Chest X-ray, PA view. Patient: 24 years old, sex F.
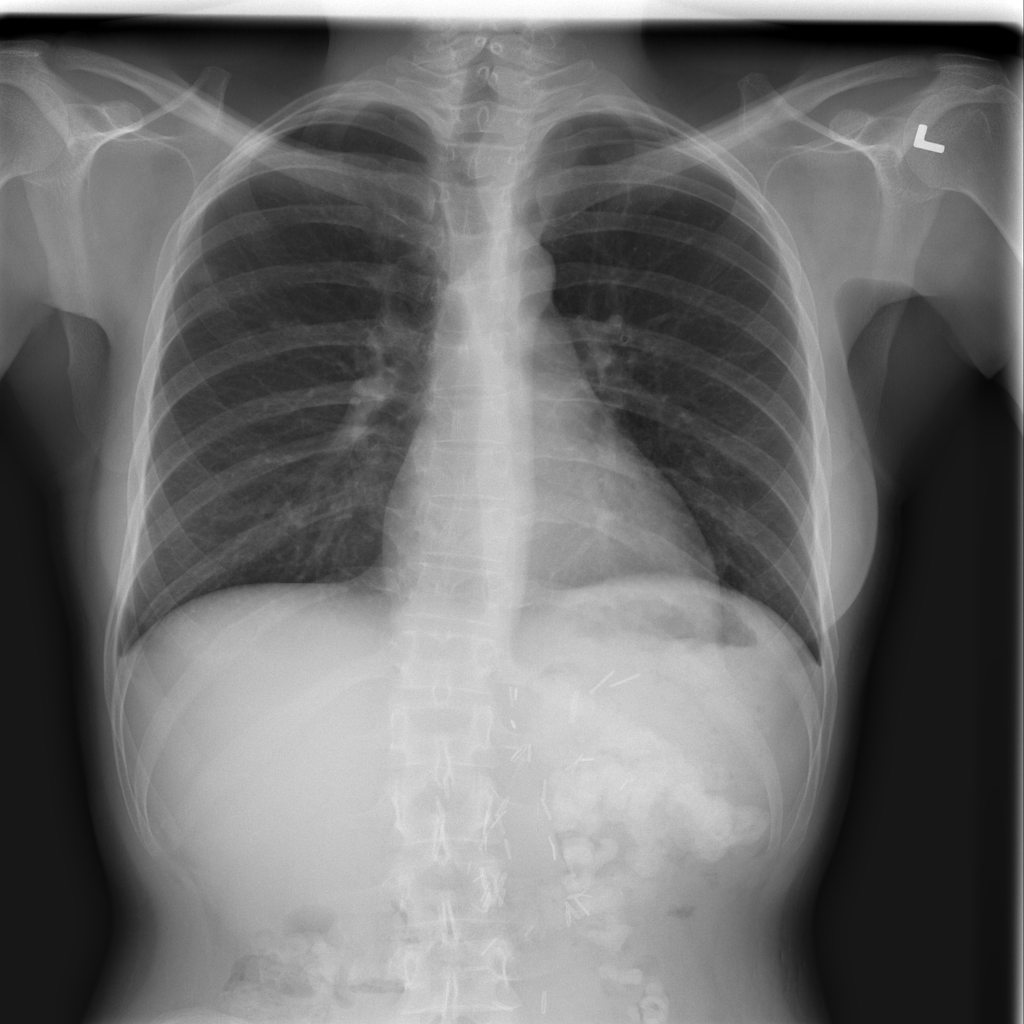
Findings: Nodule